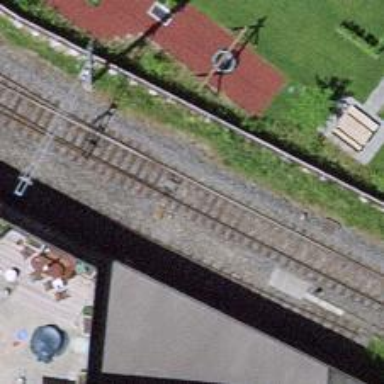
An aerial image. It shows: Railway switch.